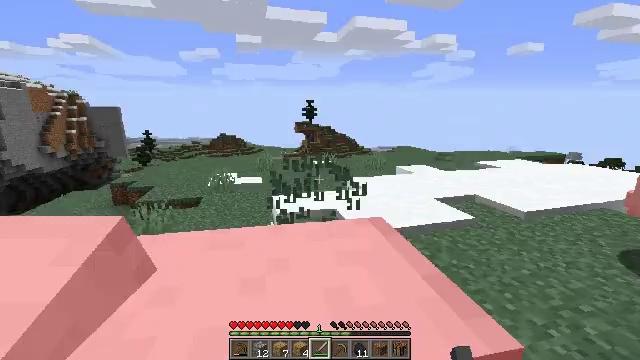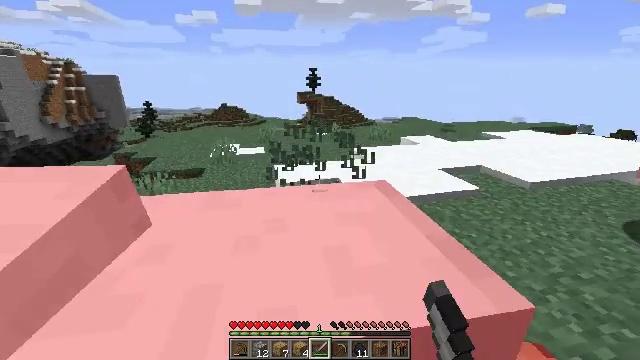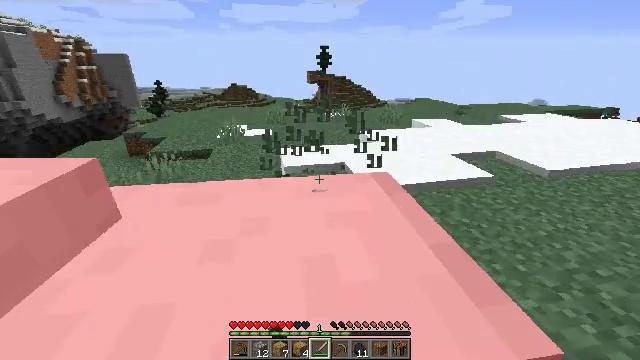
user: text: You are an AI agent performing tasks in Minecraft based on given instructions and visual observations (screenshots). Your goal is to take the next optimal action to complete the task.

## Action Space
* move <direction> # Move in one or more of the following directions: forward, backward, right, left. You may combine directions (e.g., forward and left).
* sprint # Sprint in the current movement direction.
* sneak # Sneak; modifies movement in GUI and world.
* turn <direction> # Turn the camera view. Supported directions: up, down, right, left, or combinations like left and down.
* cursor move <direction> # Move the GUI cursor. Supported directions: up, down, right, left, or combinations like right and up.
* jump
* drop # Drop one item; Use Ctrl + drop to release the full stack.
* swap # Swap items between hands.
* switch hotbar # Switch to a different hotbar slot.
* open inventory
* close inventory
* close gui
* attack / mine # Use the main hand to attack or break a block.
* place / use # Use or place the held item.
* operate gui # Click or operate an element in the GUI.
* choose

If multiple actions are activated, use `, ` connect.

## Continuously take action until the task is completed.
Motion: motion action
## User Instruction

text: Gather grass on the ground.
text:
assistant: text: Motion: move forward, turn down, attack / mine, jump
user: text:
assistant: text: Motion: move forward, turn left and down, jump
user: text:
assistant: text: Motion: jump